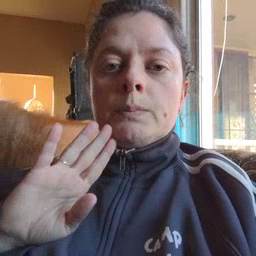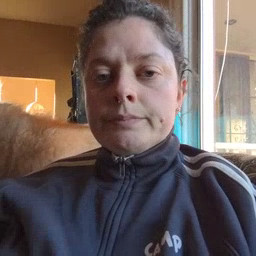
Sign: brown